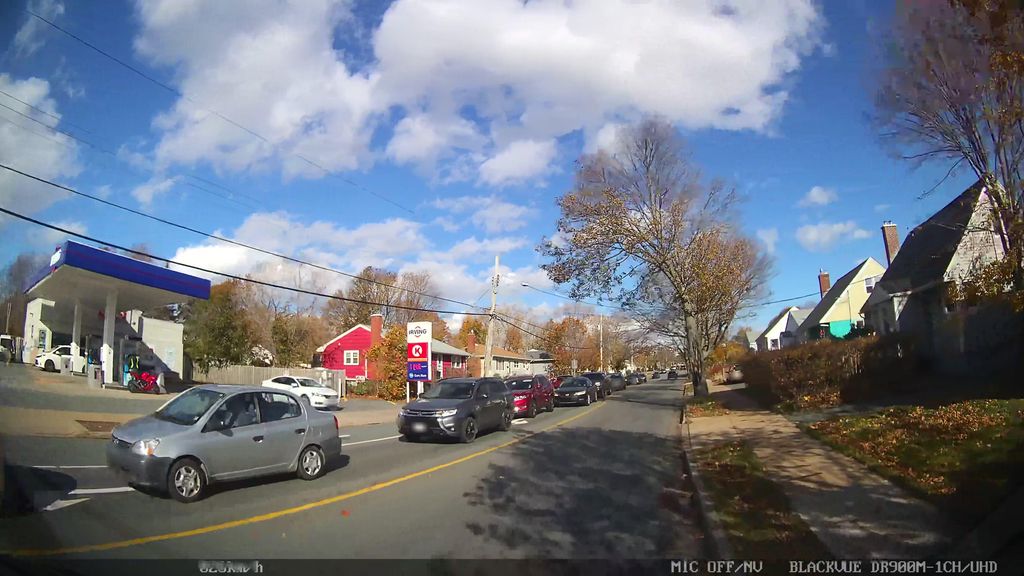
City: halifax